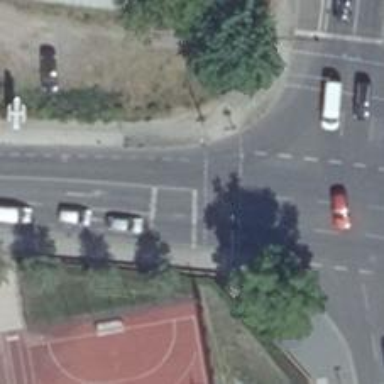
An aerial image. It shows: Tertiary road with asphalt surface and designated lane for cycling on both sides.